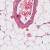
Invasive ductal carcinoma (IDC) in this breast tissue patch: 0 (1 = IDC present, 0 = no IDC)